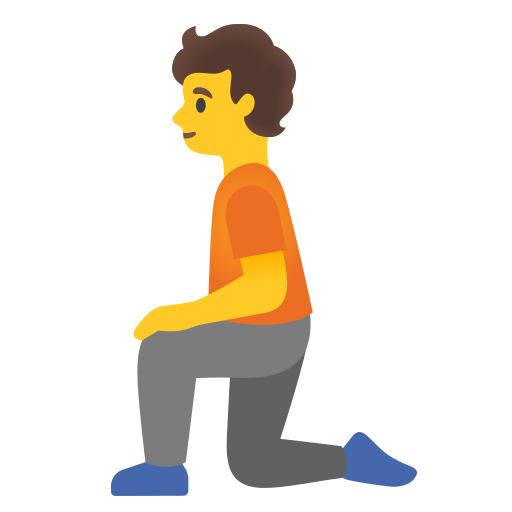
Emoji: 🧎